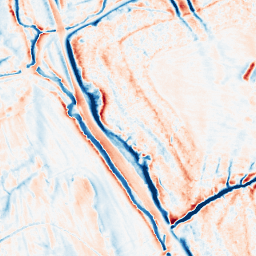
Category: classical
Decomposition family: gaussian_anisotropic
Decomposition parameters: sigma_x: 5
sigma_y: 2
Upsampling method: bilinear
Upsampling parameters: scale: 4
Upsampling scale: 4